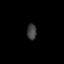
Tissue: lung
Cell type: Epithelial cells
Senescence score: 0.1248
Nuclear area (px): 147
Mean DAPI intensity: 63.463